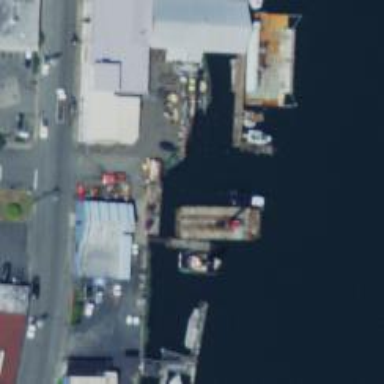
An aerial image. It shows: Man-made pier.